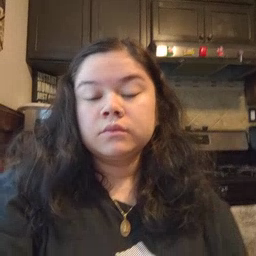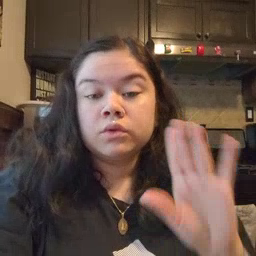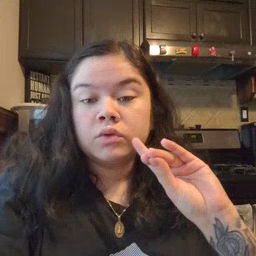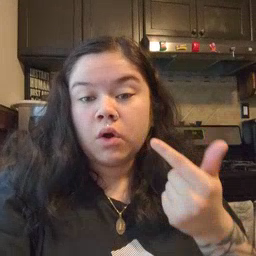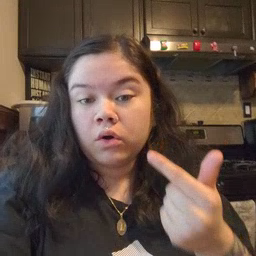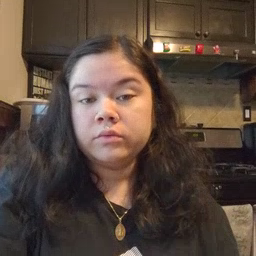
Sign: dog